Question: Let's imagine we have a plane with some points on it.
We also have a circle of given radius.
I need an algorithm that determines such position of the circle that it covers maximal possible number of points. Of course, there are many such positions, so the algorithm should return one of them.
Precision is not important and the algorithm may do small mistakes.
Here is an example picture:

Input:
'int n' (n<=50) - number of points;
'float x[n]' and 'float y[n]' - arrays with points' X and Y coordinates;
'float r' - radius of the circle.
Output:
'float cx' and 'float cy' - coordinates of the circle's center
Lightning speed of the algorithm is not required, but it shouldn't be too slow (because I know a few slow solutions for this situation).
C++ code is preferred, but not obligatory.
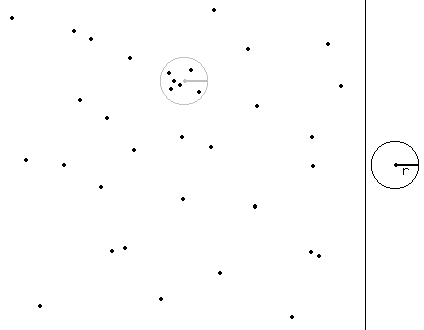
Answer: Edited to better wording, as suggested :
Basic observations :
- - -
The algorithm is then:
- - -